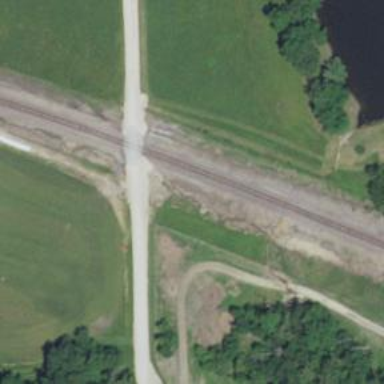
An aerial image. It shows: Level crossing along the railway.